Question: I followed AppLovin sdk integration guide from here: <URL>
Code:
'''
[ALSdk initializeSdk];
[ALInterstitialAd showOver:viewController.view.window];
'''
Not getting this part of Doc:

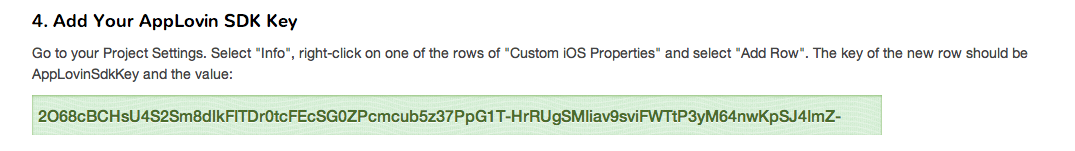
Answer: Its working now. All that we need to do is add right bundle id and AppLovinSDKKey in info.plist